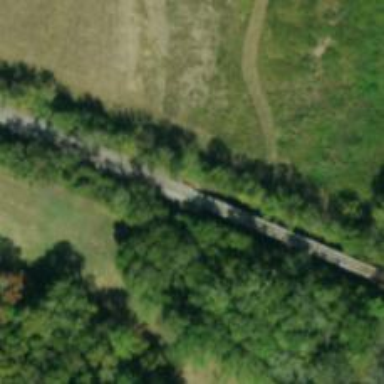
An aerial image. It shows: Railway bridge.